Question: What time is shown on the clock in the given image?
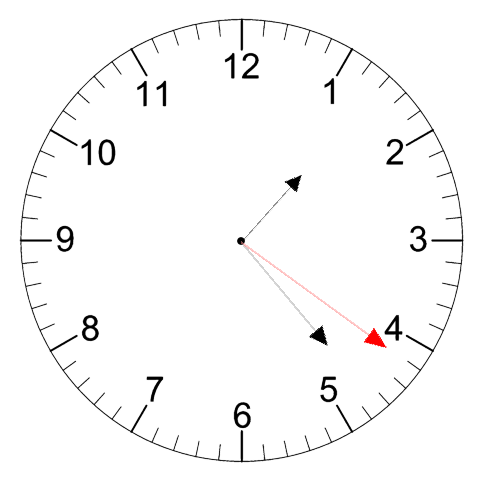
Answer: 01:23:21